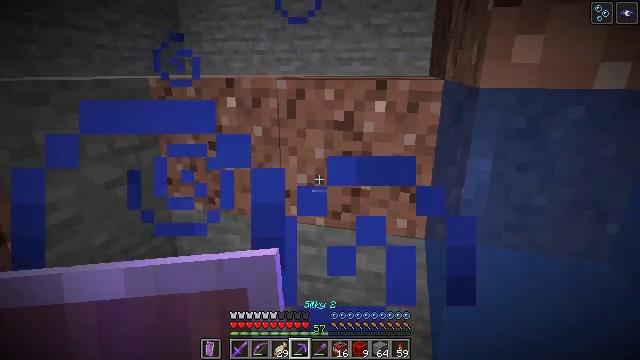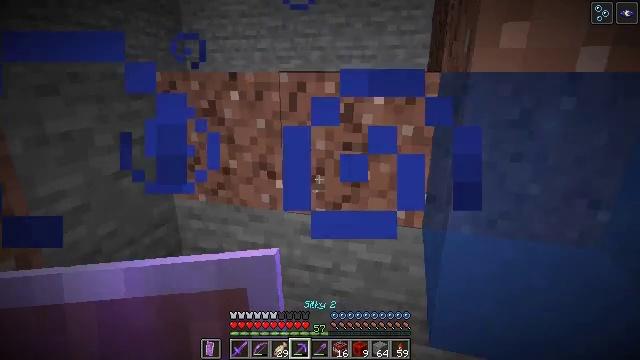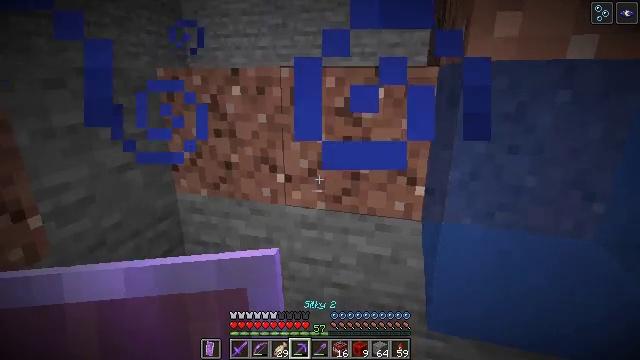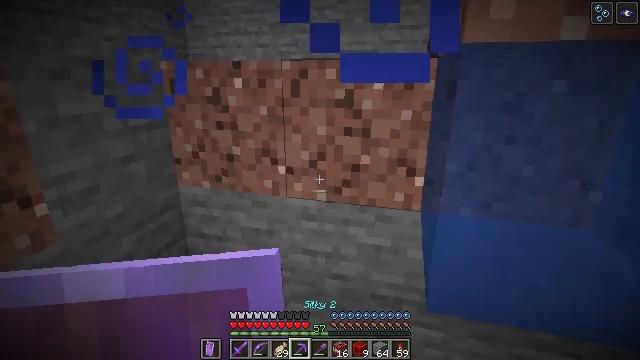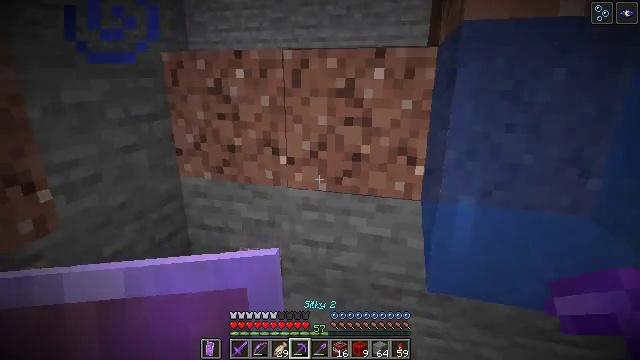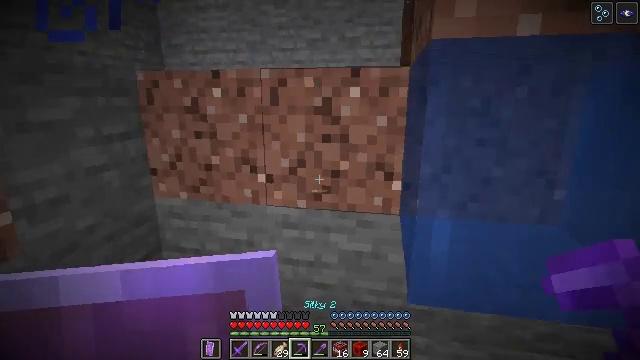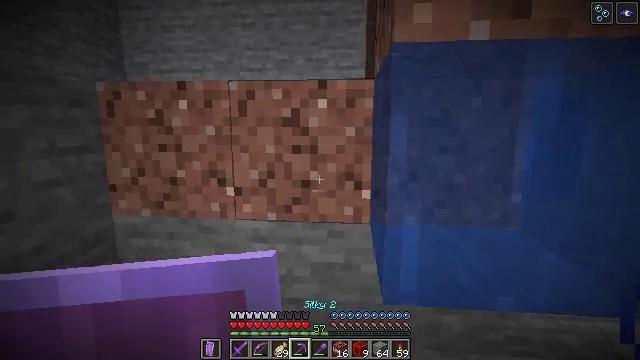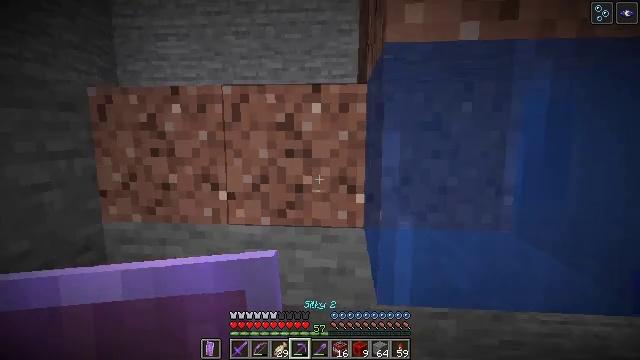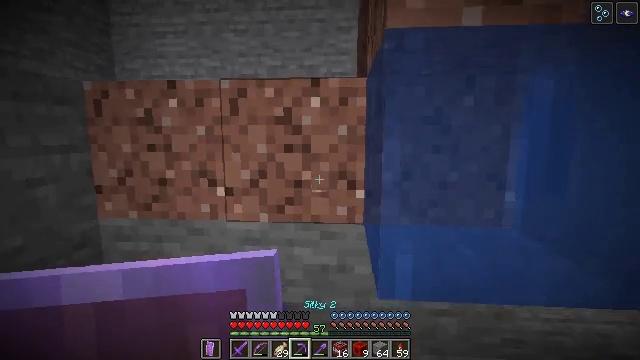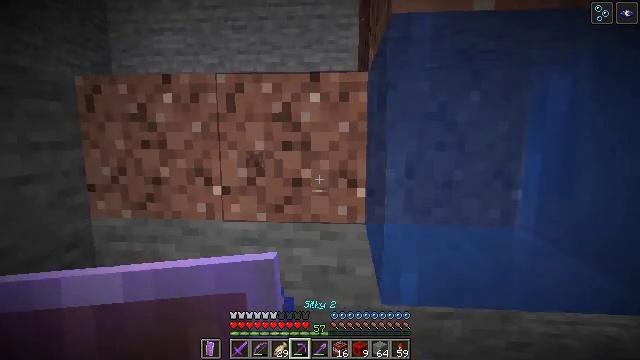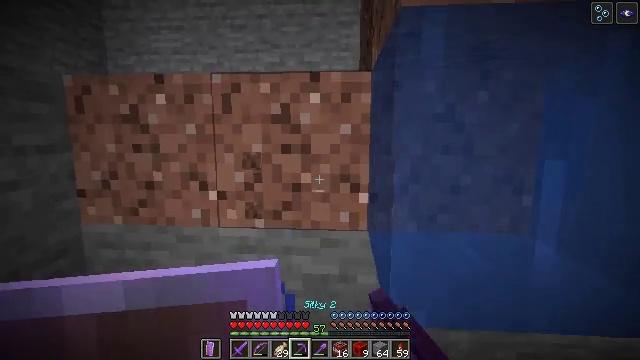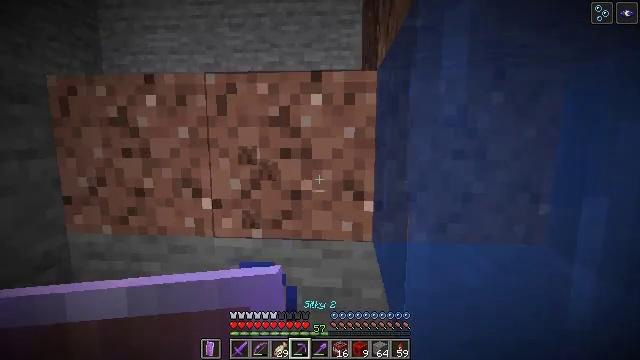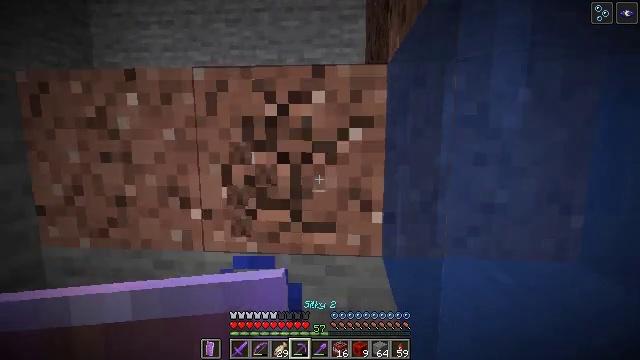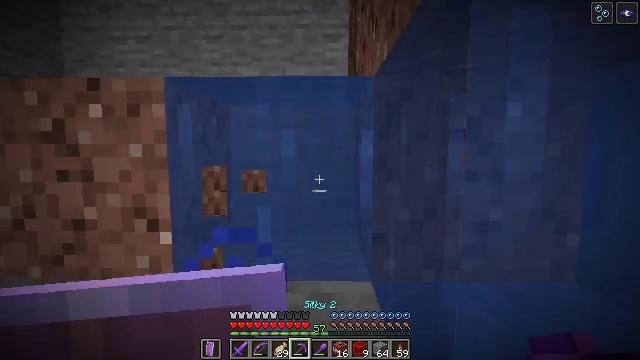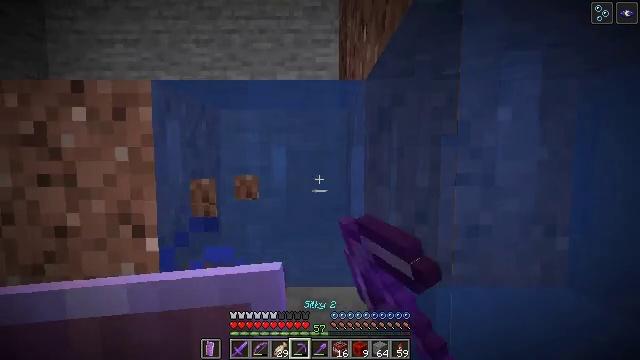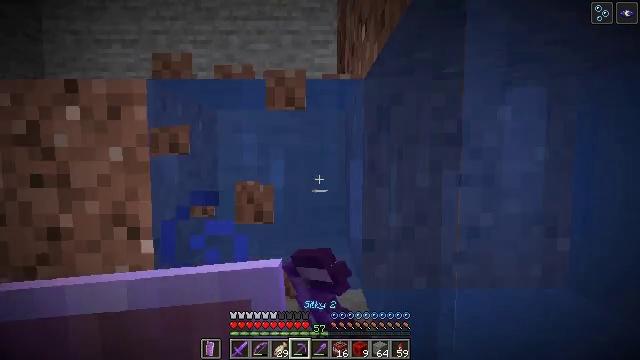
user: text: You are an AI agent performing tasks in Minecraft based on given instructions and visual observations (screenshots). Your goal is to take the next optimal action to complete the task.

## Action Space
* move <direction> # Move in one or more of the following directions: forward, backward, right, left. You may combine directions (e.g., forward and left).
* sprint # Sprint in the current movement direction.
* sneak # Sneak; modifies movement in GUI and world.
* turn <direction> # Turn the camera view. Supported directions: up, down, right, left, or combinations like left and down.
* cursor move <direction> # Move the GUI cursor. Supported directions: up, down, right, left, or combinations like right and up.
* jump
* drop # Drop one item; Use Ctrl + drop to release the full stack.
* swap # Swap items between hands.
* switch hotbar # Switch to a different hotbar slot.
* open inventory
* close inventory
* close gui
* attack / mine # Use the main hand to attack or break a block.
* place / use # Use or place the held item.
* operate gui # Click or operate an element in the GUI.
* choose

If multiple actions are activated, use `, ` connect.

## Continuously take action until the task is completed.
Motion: motion action
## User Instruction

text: Break the granite to collect it.
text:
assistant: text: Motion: no_op
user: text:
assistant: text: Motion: no_op
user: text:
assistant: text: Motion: no_op
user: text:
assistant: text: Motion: no_op
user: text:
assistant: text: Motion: turn right and up
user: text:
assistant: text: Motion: turn right and up
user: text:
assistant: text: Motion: turn right and up
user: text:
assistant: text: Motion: move forward
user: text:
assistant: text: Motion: move forward, attack / mine
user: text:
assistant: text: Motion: move forward, attack / mine
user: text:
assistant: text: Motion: move forward, attack / mine
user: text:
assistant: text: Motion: attack / mine
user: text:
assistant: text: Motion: turn right and up, attack / mine
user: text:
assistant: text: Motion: turn right, attack / mine
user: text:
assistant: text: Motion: attack / mine
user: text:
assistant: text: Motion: attack / mine
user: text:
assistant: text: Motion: turn right, attack / mine
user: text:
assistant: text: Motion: turn right, attack / mine
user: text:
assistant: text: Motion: move right, turn right, attack / mine
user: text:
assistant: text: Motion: move right, attack / mine
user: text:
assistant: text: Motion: move right, attack / mine
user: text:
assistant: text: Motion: attack / mine
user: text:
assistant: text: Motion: attack / mine
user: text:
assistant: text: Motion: attack / mine
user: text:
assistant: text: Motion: turn left and up, attack / mine
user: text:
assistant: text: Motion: attack / mine